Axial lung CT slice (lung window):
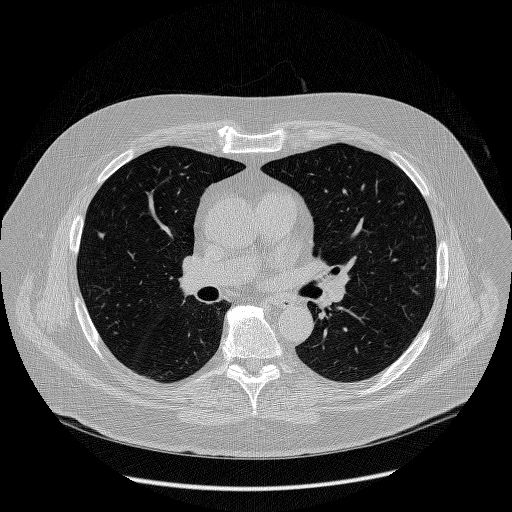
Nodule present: yes
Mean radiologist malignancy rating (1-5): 3.5